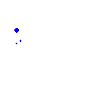
Particle: pion